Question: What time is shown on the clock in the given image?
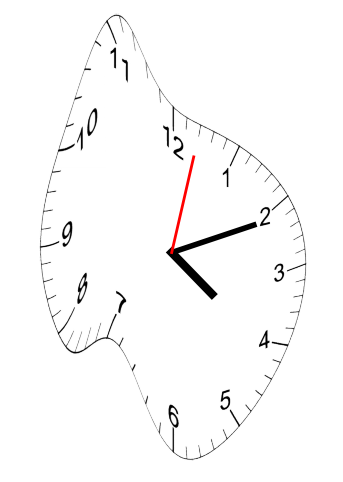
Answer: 04:11:02